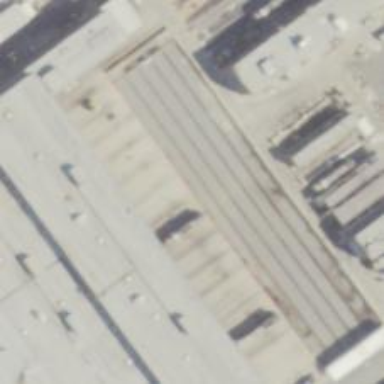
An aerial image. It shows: Railway yard.